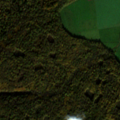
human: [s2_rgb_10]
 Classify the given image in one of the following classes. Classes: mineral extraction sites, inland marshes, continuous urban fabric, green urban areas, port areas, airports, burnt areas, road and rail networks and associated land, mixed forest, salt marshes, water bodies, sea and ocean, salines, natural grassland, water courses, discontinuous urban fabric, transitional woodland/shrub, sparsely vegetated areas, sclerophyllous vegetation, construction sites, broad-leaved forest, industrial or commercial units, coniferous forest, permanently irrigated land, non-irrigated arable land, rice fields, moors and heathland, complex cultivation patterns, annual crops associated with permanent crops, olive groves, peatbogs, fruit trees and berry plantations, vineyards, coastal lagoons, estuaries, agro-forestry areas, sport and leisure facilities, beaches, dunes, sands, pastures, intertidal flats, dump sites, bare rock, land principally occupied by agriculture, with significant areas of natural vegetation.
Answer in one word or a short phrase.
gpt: complex cultivation patterns, broad-leaved forest